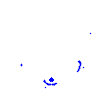
Particle: kaon